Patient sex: M
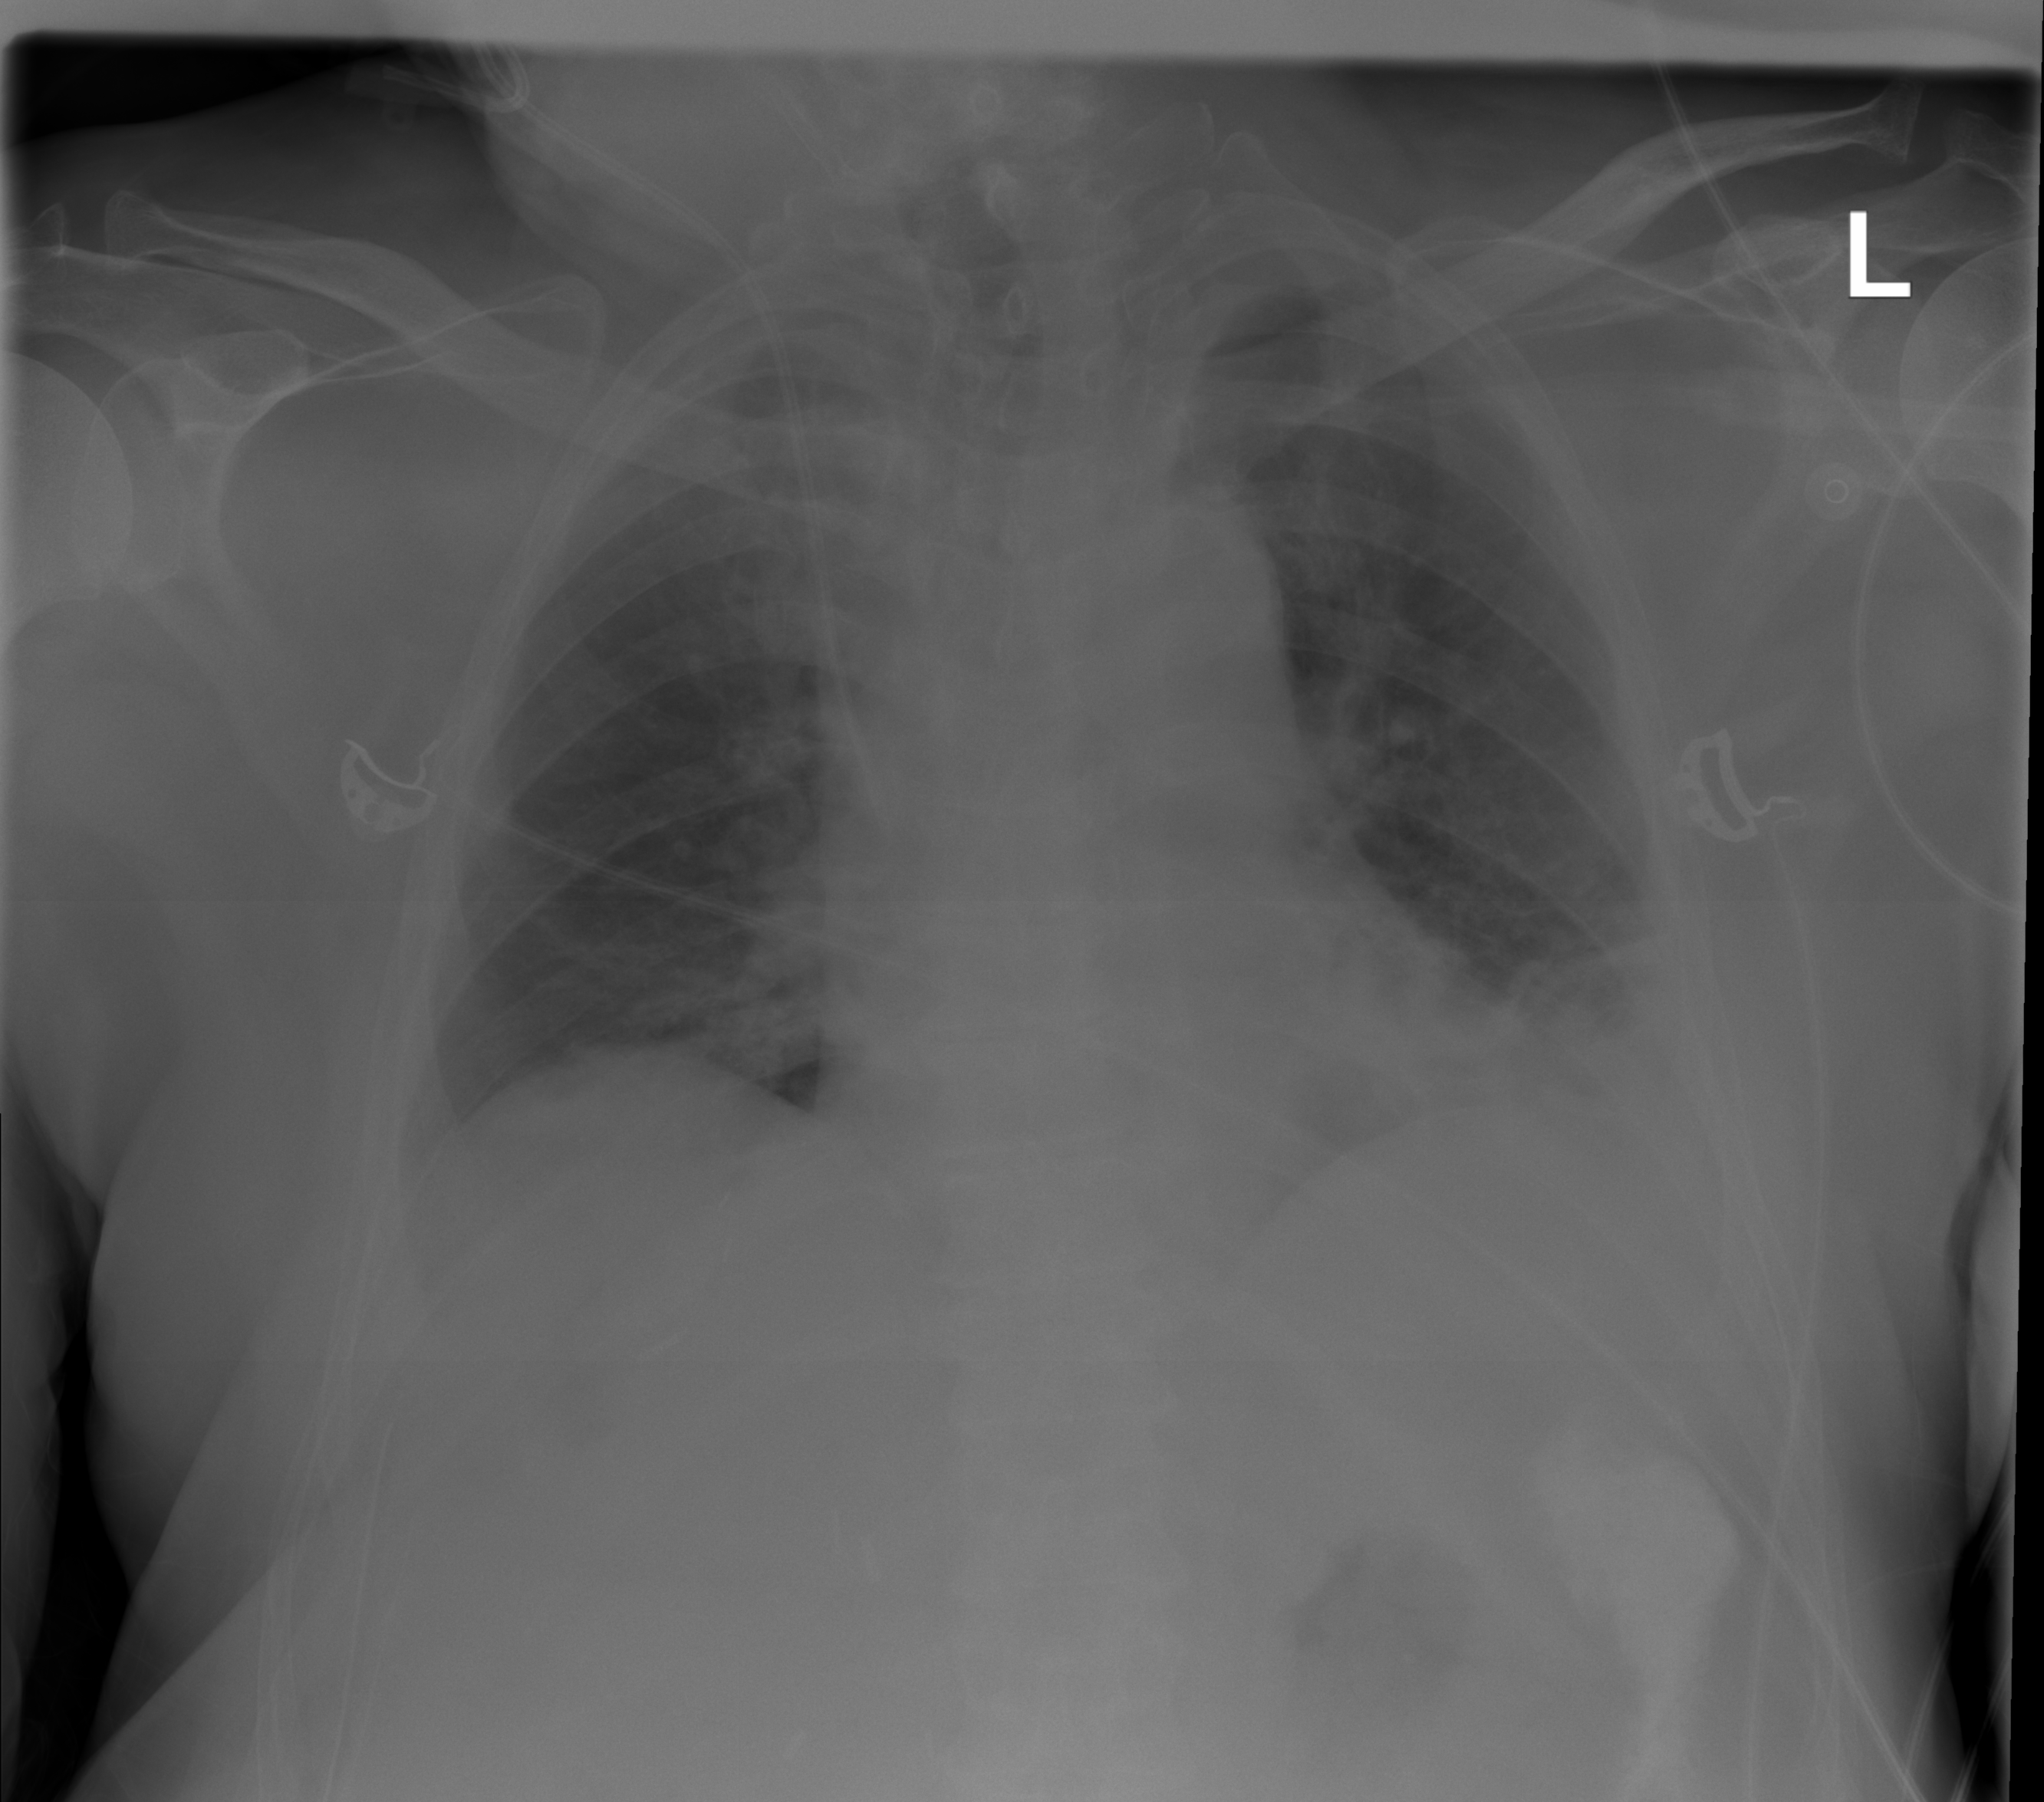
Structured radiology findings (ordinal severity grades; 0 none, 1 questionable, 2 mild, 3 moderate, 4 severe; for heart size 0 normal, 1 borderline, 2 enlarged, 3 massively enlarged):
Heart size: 1
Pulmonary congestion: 2
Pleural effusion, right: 0
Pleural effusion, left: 2
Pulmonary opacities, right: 0
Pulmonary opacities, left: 0
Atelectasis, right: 0
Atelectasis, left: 2